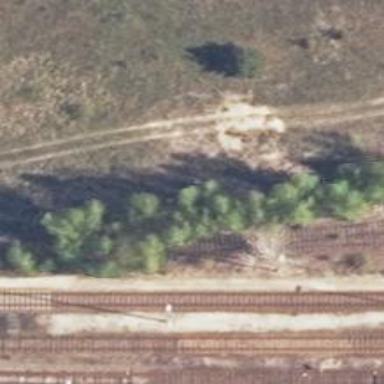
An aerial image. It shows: Abandoned railway spur.